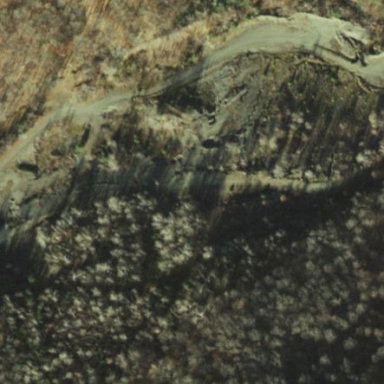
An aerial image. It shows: Quarry area.